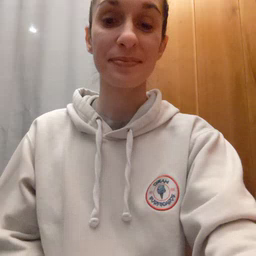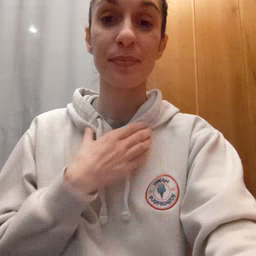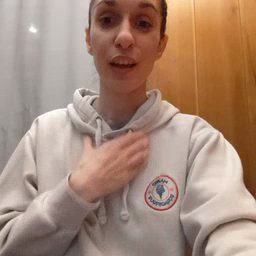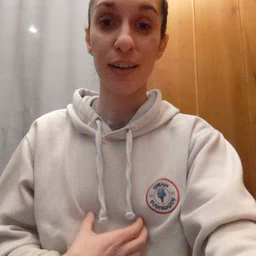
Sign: hungry